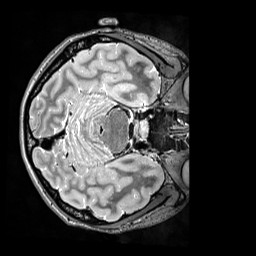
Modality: T2w
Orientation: axial
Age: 35
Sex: female
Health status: ill
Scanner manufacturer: siemens
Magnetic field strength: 3 T
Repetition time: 3.2 s
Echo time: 0.564 s